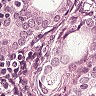
Metastatic tissue present: yes